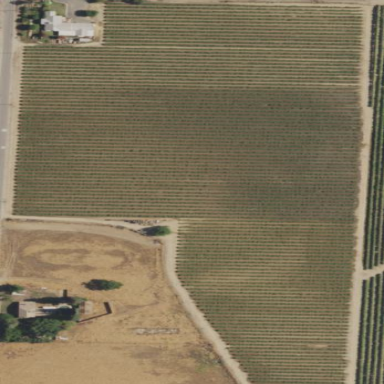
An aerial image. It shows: Beautiful vineyard in the countryside.